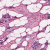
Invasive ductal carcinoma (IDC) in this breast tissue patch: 1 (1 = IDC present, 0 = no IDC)